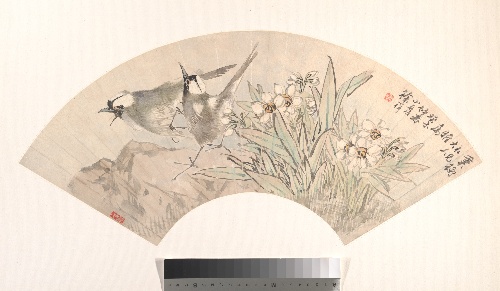
Title: 清  徐祥  小鳥水仙  扇面|Birds and Narcissus
Artist: Xu Xiang
Artist bio: Chinese, 1850–1899
Date: dated 1883
Object type: Folding fan mounted as an album leaf
Classification: Paintings
Medium: Folding fan mounted as an album leaf; ink and color on alum paper
Culture: China
Period: Qing dynasty (1644–1911)
Dimensions: 7 1/4 x 21 in. (18.4 x 53.3 cm)
Department: Asian Art
Credit line: Gift of Robert Hatfield Ellsworth, in memory of La Ferne Hatfield Ellsworth, 1986
Accession year: 1986
Repository: Metropolitan Museum of Art, New York, NY
Tags: Birds|Narcissus